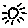
Label: sun